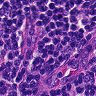
Metastatic tissue present: no